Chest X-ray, AP view. Patient: 25 years old, sex F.
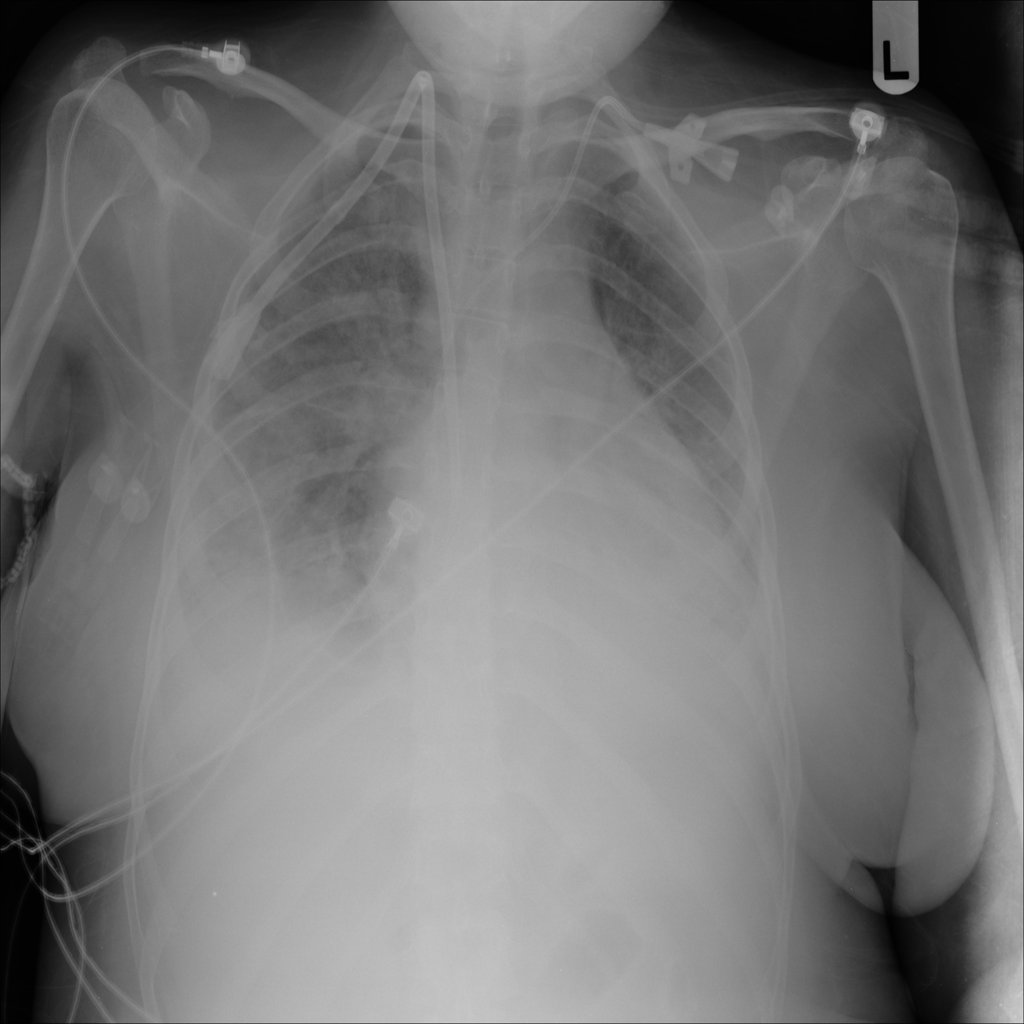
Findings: Atelectasis, Edema, Effusion, Infiltration